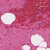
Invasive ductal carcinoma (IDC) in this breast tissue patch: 0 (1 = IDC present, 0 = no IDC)